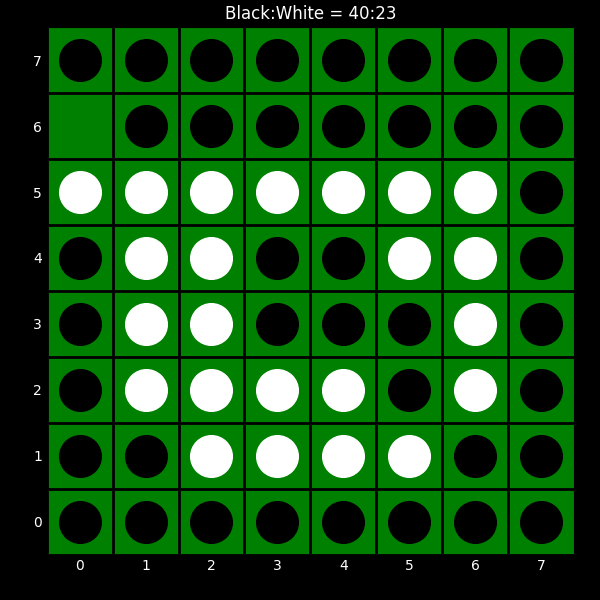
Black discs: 40
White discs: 23